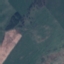
Land use / land cover class: Pasture